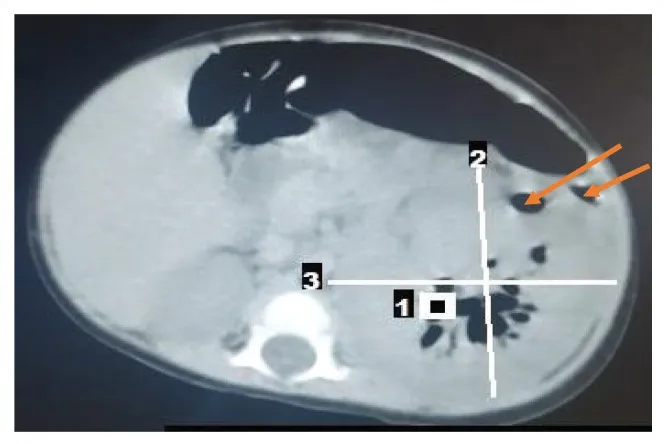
Non-contrast-enhanced computed tomogram of an emphysematous pyelonephritis patient at the Usmanu Danfodiyo University Teaching Hospital, Sokoto, Nigeria, November 2019. Figure shows left renomegaly with multiple air density area within the parenchyma and subcapsular region (orange arrows).
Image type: radiology (ct)